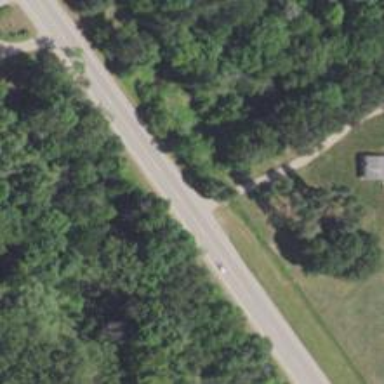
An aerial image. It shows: Secondary road.